Field crop: tomato
Growth stage: 1
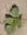
Species: solanum